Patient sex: F
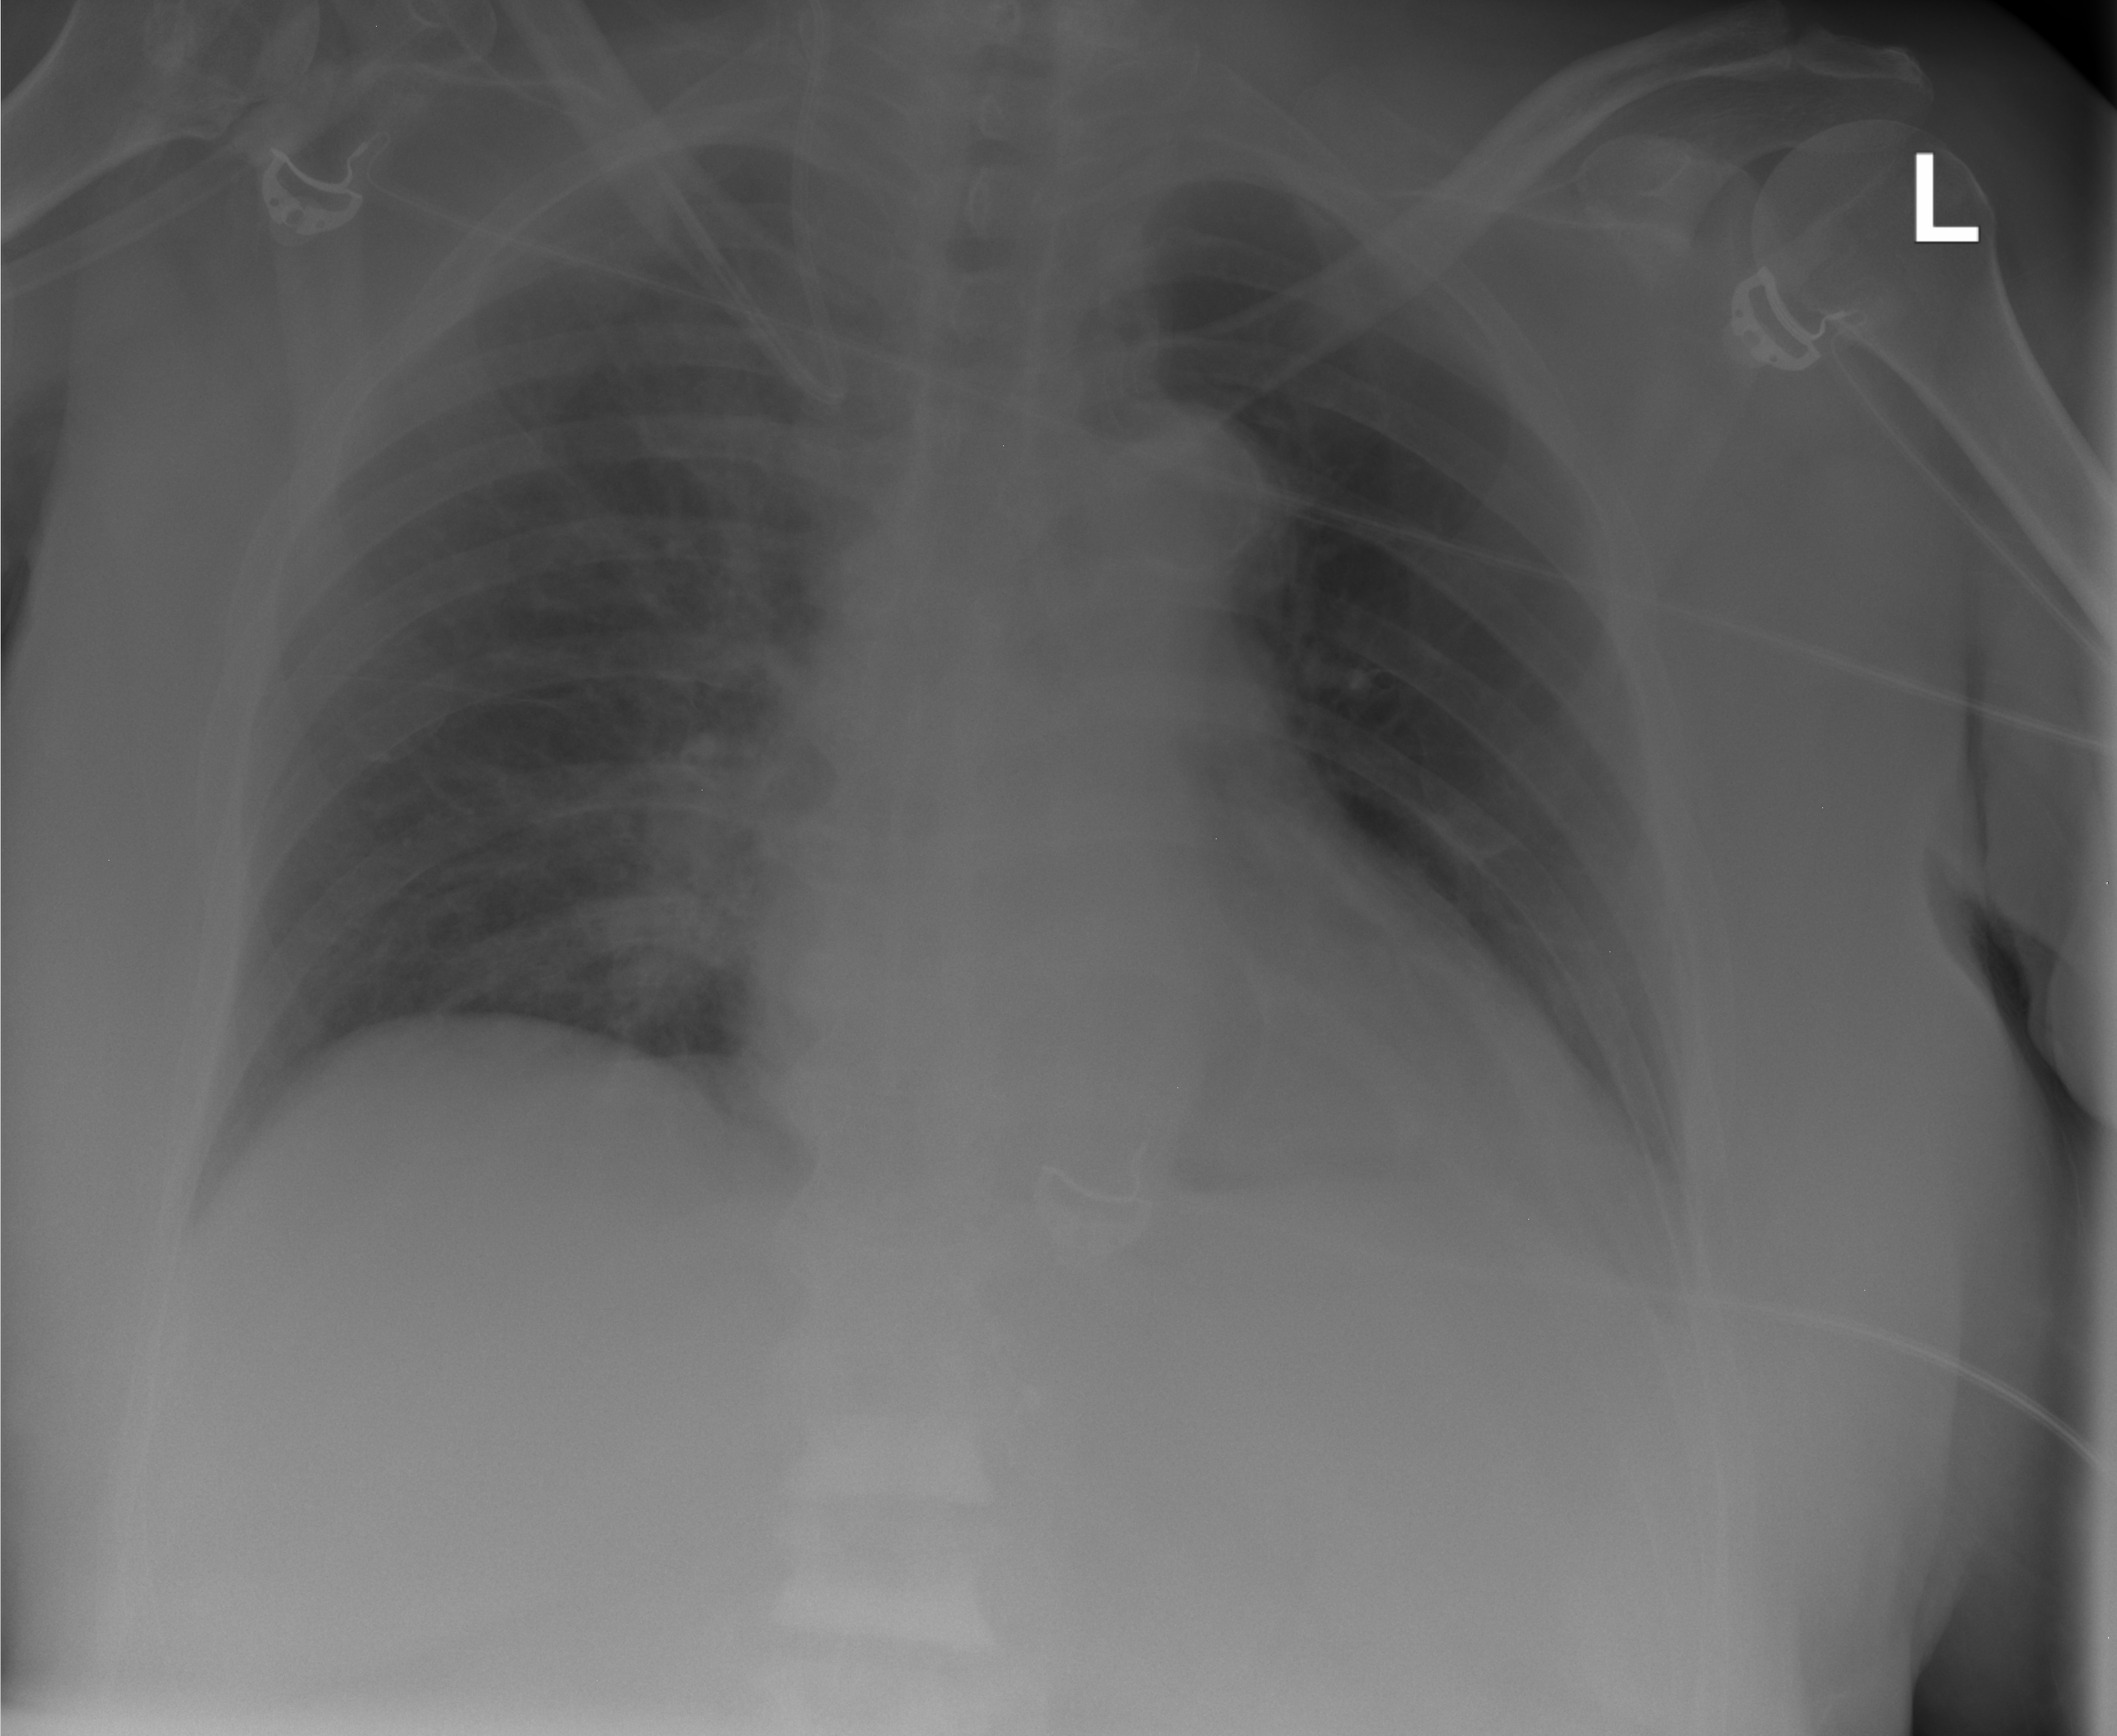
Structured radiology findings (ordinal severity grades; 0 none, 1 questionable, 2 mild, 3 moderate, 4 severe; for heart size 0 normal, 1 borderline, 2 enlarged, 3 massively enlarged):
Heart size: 2
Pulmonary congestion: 1
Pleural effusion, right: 0
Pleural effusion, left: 0
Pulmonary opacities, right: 0
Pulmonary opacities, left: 0
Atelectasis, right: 0
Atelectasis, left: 0